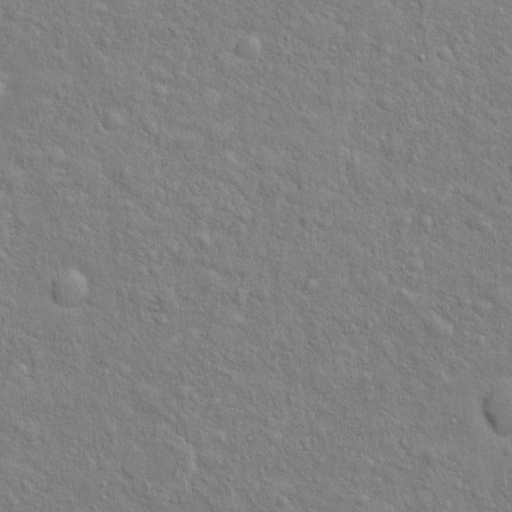
Classes present: Background